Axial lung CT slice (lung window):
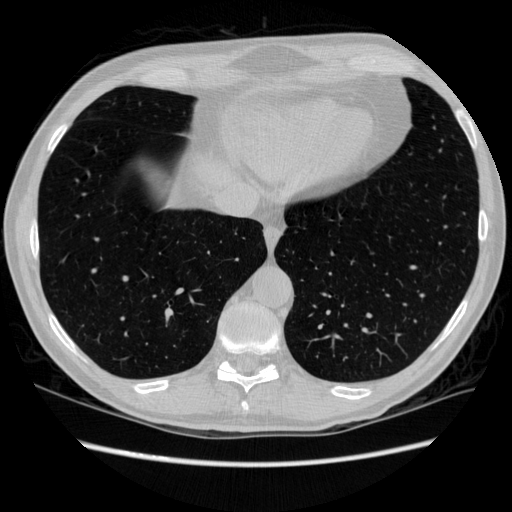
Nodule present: no